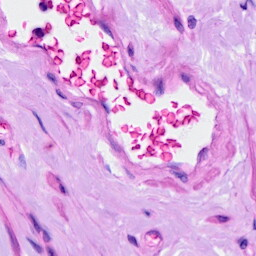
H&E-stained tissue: Ovarian